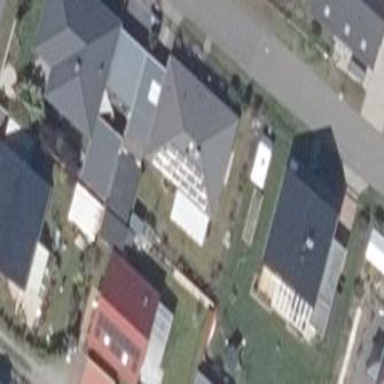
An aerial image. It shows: Detached building.